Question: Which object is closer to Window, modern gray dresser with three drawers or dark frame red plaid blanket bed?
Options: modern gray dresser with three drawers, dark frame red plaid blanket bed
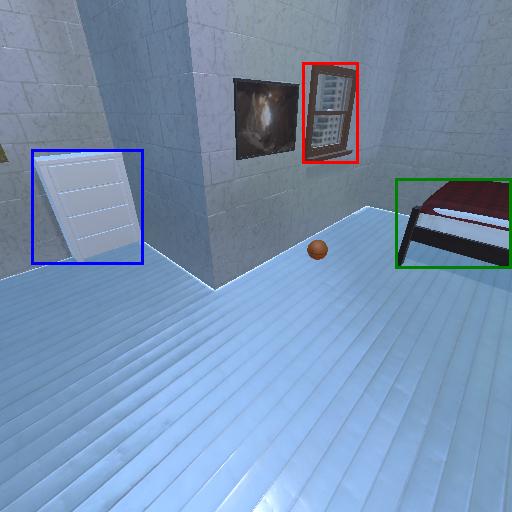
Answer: modern gray dresser with three drawers